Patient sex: M
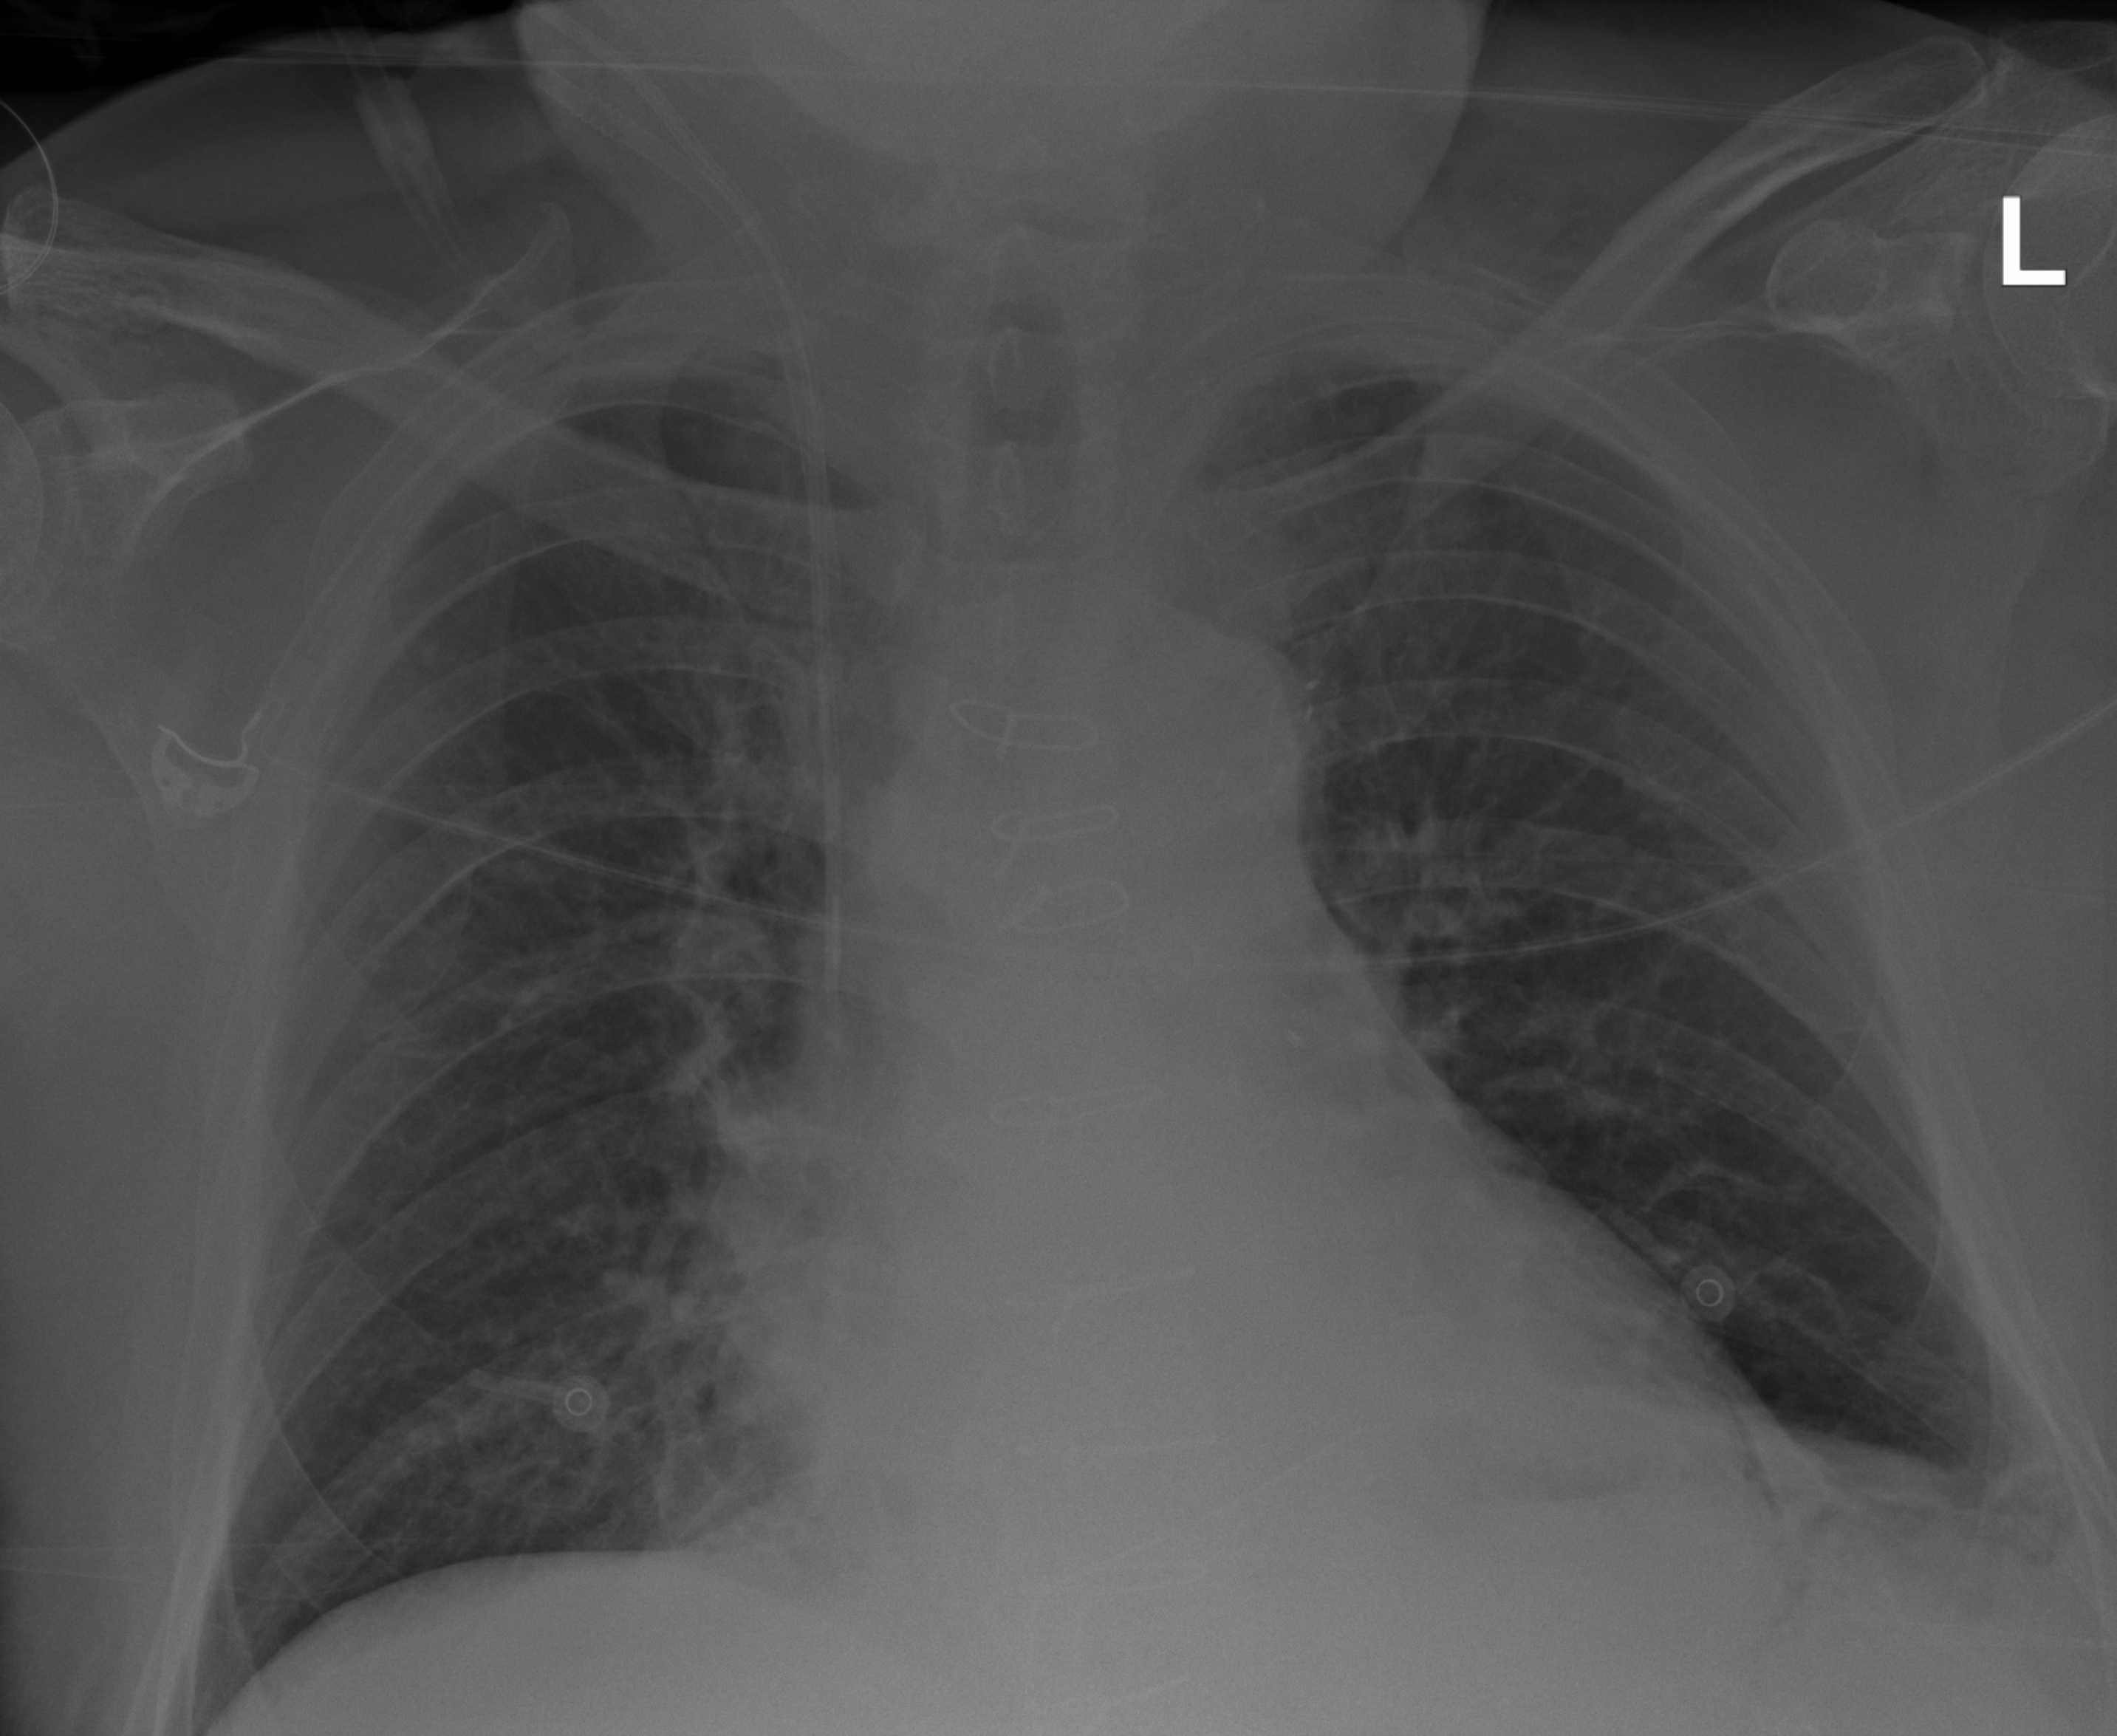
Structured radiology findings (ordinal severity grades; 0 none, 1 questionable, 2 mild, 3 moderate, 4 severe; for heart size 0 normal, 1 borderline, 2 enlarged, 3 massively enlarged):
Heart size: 1
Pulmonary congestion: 2
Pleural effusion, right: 0
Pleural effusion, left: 2
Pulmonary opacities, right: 0
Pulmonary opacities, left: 0
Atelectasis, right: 2
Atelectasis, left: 2